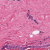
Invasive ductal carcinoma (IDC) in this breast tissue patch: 0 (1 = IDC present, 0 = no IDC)